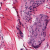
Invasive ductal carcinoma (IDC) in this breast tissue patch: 0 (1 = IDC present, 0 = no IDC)